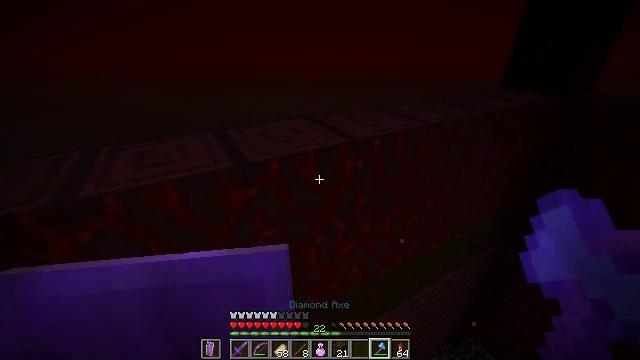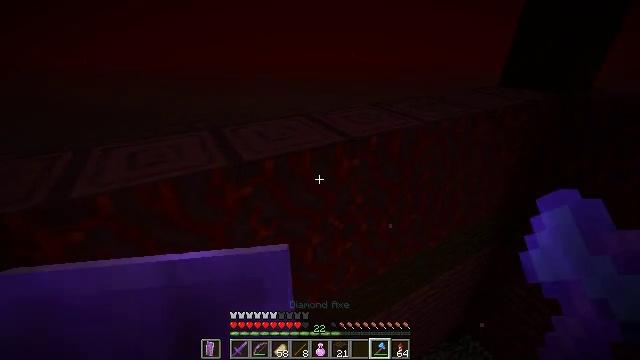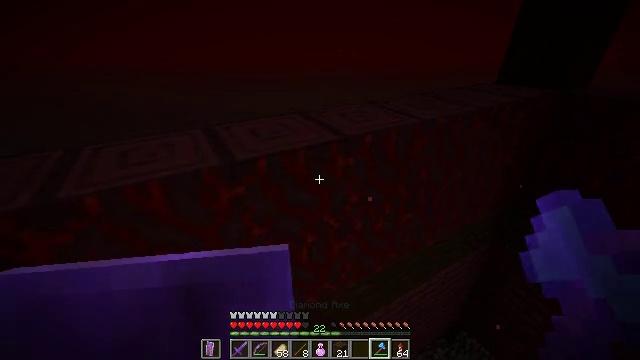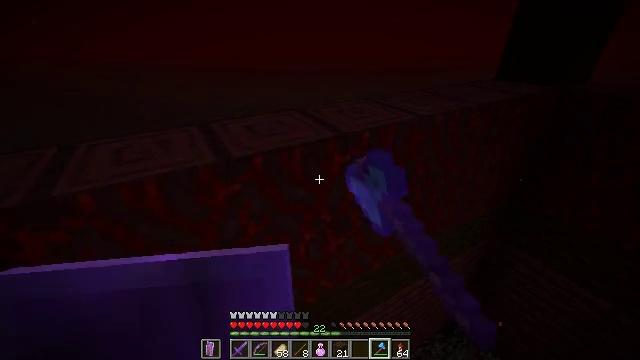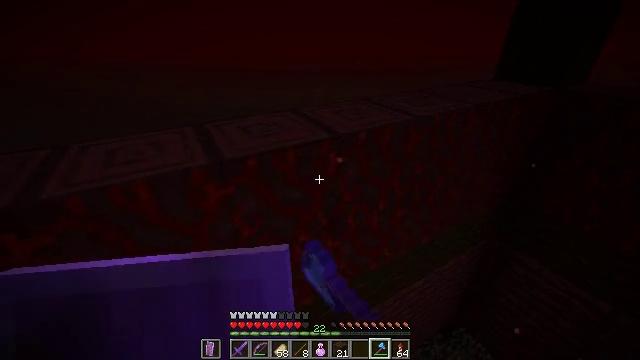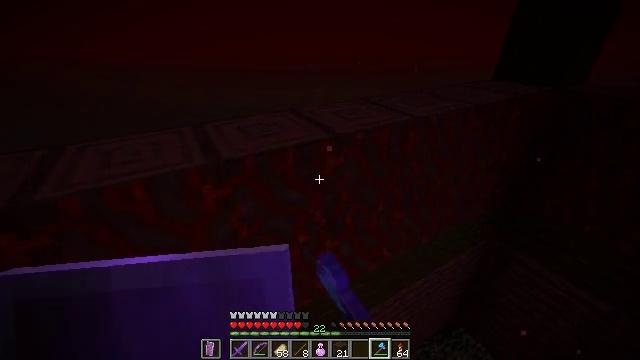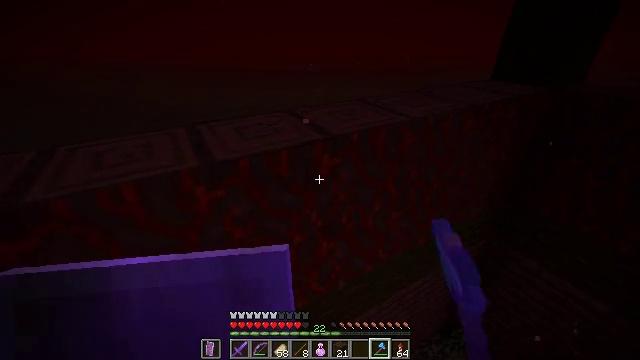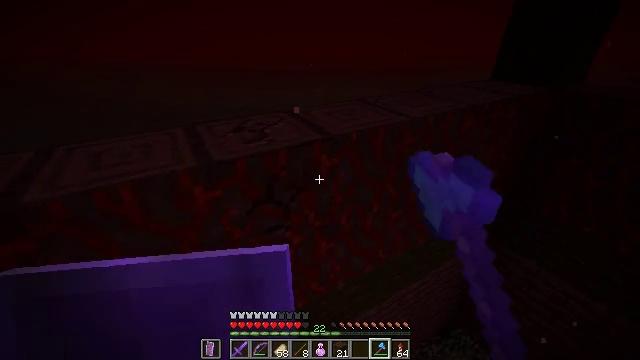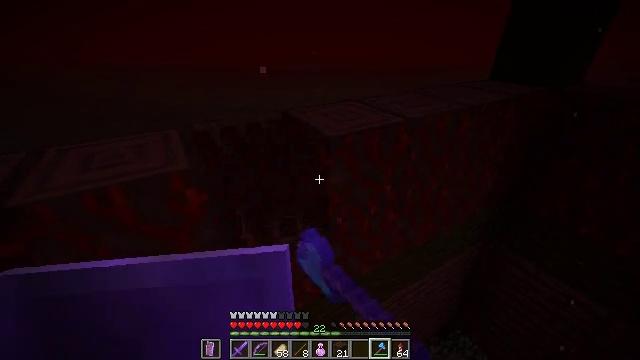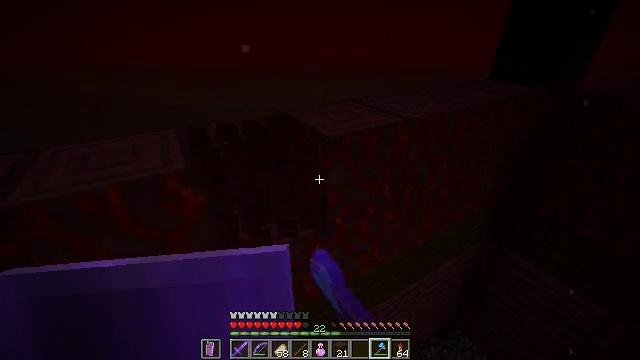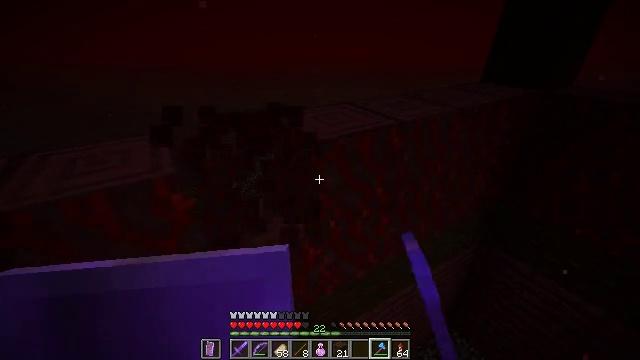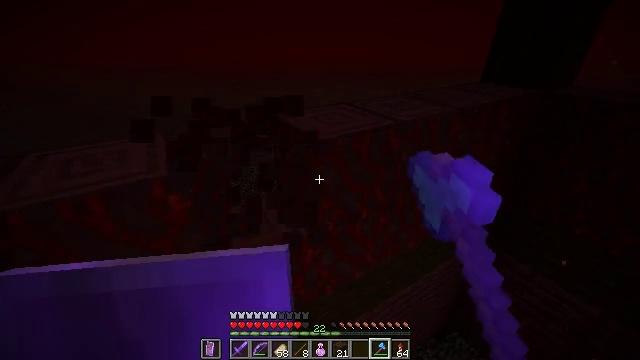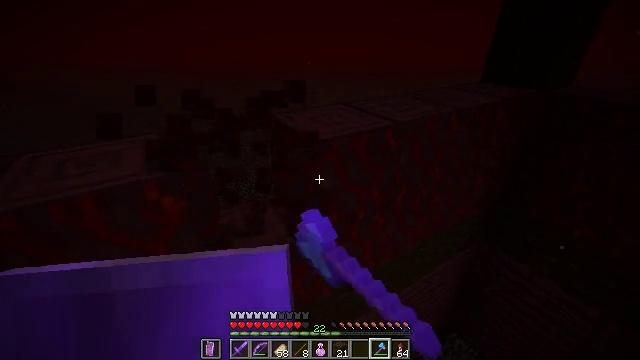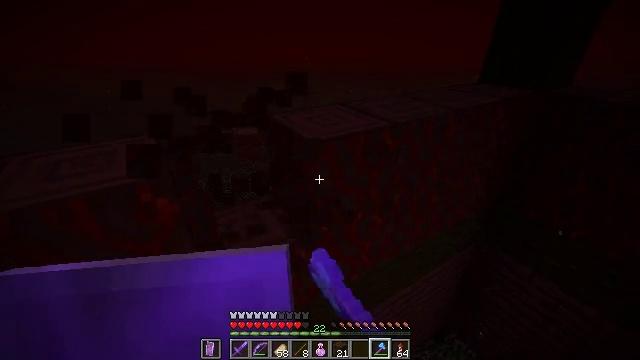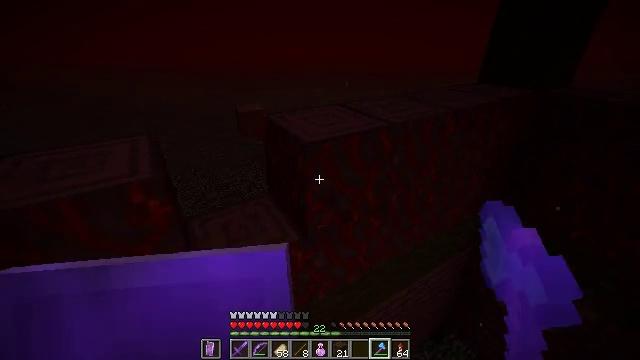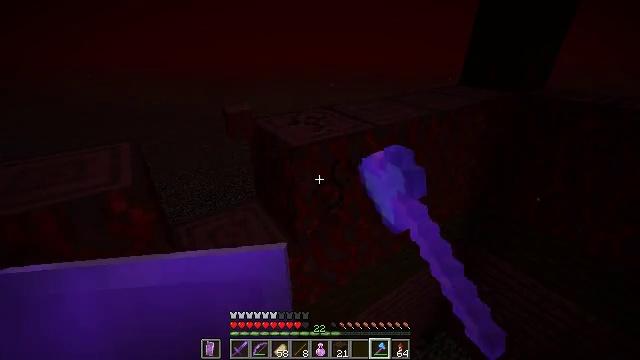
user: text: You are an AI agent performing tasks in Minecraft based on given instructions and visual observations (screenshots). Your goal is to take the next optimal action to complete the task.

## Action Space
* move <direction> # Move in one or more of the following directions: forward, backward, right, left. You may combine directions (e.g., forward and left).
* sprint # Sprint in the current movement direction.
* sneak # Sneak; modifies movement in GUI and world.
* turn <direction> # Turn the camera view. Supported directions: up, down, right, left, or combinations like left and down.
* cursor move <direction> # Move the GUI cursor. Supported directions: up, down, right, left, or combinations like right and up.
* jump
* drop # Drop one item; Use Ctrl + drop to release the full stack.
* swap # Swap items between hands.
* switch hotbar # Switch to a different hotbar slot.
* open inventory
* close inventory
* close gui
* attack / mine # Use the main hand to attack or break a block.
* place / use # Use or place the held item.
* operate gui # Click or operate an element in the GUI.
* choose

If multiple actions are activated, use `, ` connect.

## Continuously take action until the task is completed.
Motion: motion action
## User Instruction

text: Break the crimson stem to collect it.
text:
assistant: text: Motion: move forward, sneak
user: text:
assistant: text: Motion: move forward, sneak, attack / mine
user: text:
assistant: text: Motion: move forward, sneak, attack / mine
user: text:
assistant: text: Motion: move forward, sneak, attack / mine
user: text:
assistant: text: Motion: move forward, sneak, attack / mine
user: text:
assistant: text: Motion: move forward, sneak, attack / mine
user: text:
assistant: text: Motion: move forward, sneak, attack / mine
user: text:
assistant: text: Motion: move forward, sneak, attack / mine
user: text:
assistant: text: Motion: move forward, sneak, attack / mine
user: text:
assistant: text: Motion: move forward, sneak, attack / mine
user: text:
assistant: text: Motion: move forward, sneak, attack / mine
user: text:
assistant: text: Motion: move forward, sneak, attack / mine
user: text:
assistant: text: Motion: move forward, sneak, attack / mine
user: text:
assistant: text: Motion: sneak, attack / mine
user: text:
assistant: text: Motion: sneak, turn right, attack / mine
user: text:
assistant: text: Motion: sneak, attack / mine
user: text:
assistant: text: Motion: sneak, attack / mine
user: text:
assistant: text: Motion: sneak, attack / mine
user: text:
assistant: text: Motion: sneak, attack / mine
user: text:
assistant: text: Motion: sneak, attack / mine
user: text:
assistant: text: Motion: sneak, attack / mine
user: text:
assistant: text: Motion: sneak, turn left, attack / mine
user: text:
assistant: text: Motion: sneak, attack / mine
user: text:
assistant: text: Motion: sneak, attack / mine
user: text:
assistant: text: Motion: sneak
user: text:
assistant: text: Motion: sneak, turn left
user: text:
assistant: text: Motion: sneak
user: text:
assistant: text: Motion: sneak
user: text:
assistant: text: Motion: sneak